Interaction volume radius: 10 \u00c5
Interaction volume height: 10 \u00c5
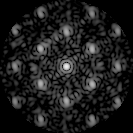
Disorder parameter: 0.4266